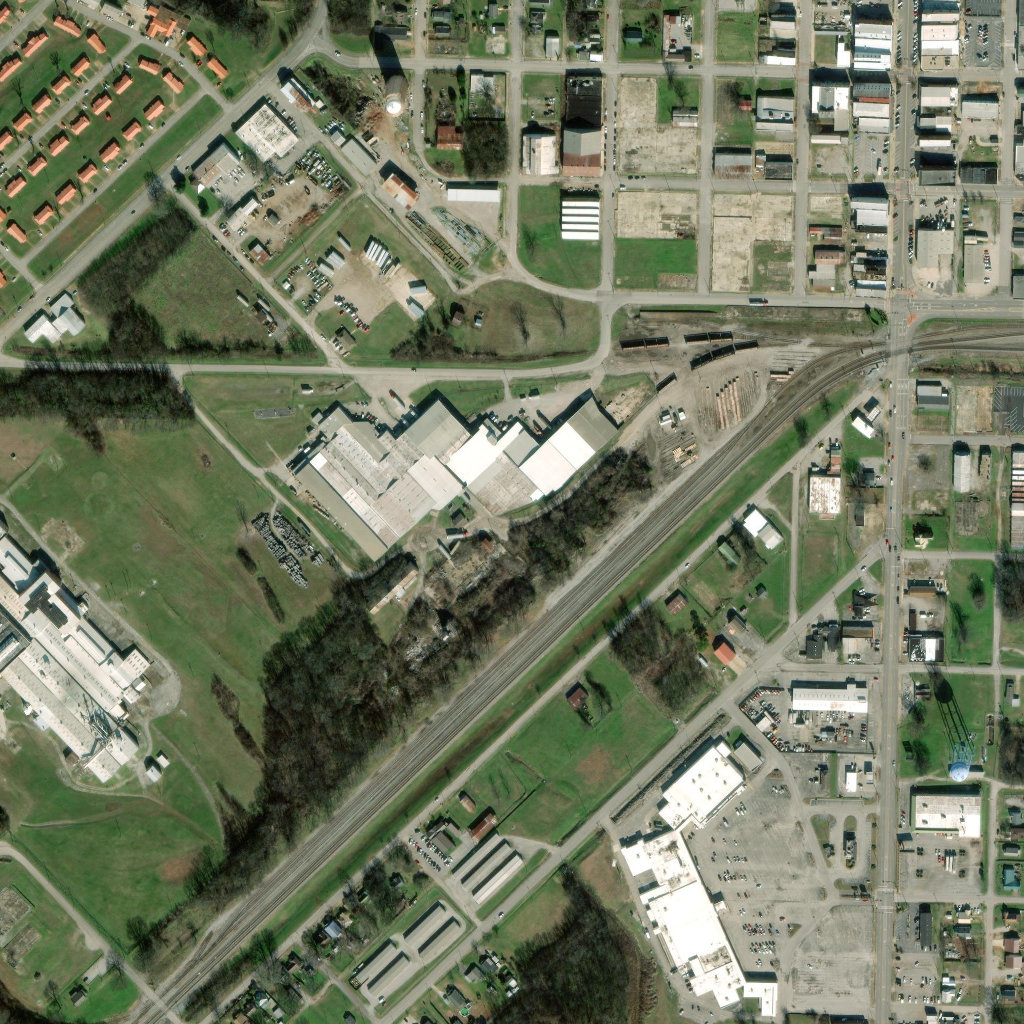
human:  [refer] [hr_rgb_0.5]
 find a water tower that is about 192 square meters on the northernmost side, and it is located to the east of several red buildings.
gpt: <box>[[37, 9, 39, 11, 0]]</box>

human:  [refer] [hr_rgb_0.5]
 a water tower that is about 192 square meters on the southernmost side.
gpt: <box>[[92, 73, 94, 76, 0]]</box>